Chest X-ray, PA view. Patient: 78 years old, sex F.
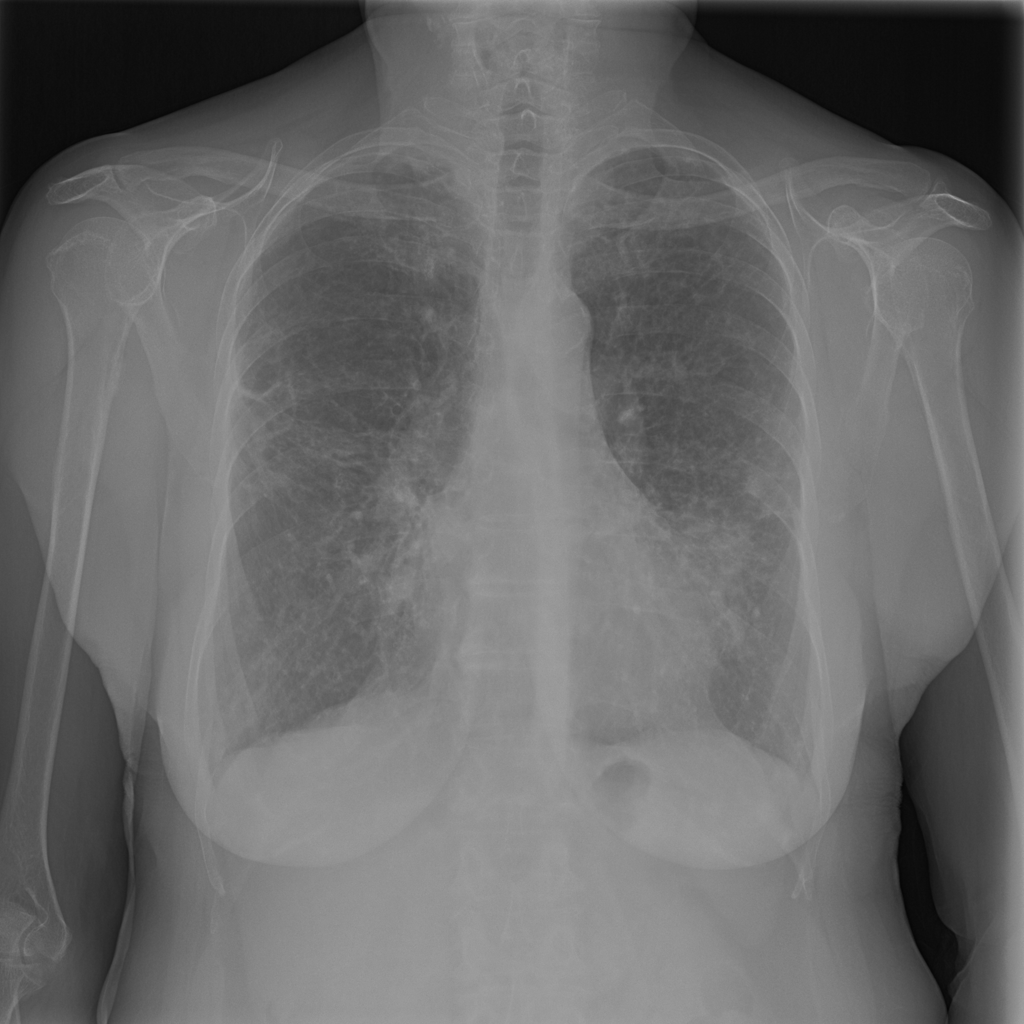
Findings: No Finding